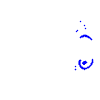
Particle: kaon